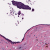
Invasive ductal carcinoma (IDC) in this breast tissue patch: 0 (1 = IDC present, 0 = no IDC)